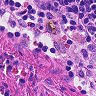
Metastatic tissue present: no